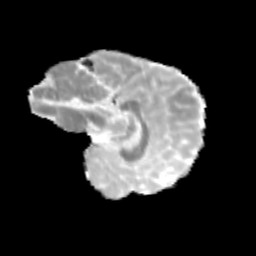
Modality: MD
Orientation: sagittal
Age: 13
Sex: female
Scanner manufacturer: siemens
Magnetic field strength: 3 T
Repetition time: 3.8 s
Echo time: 0.07 s